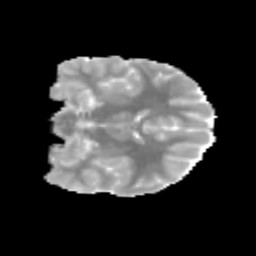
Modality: MD
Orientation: coronal
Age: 10
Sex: female
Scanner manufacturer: siemens
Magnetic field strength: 3 T
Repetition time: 3.8 s
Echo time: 0.07 s